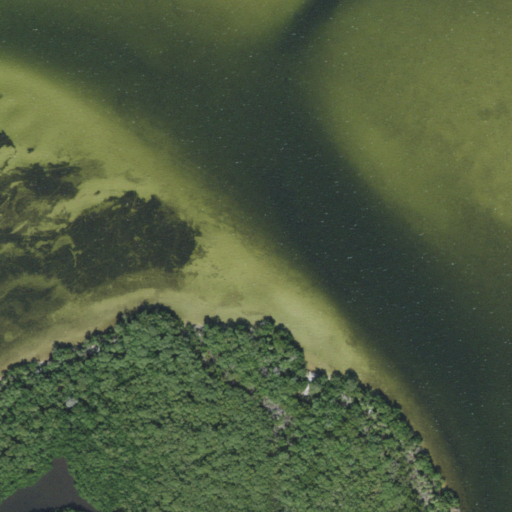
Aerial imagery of cape in Florida named Sand Point containing open water, woody wetlands, and herbaceous wetlands